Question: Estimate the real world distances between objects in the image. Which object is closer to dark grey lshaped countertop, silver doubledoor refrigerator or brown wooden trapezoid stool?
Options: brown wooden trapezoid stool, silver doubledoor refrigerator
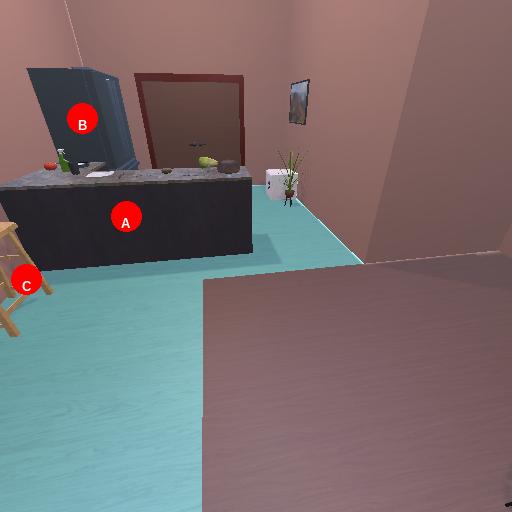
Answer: brown wooden trapezoid stool